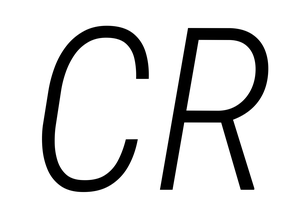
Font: Roboto-Italic_Condensed_Light_Italic